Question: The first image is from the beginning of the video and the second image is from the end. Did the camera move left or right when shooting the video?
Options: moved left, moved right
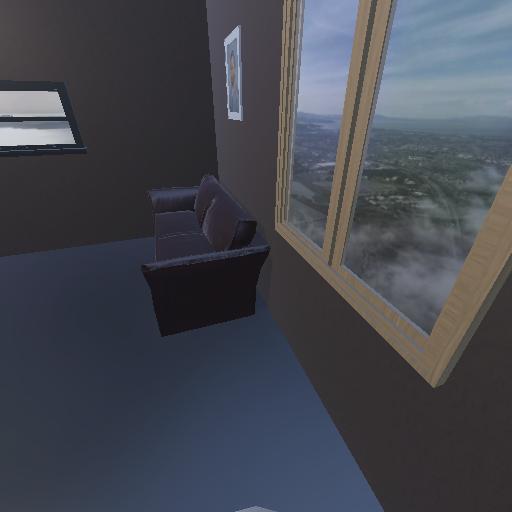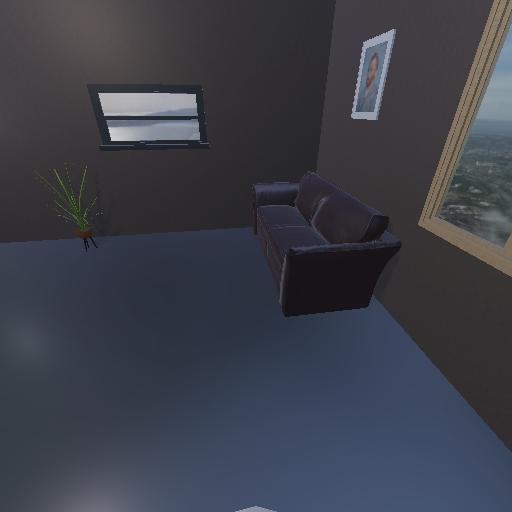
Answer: moved left